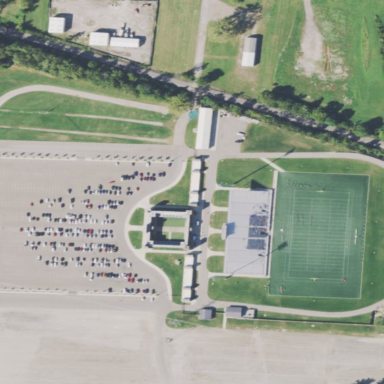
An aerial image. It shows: Sports centre dedicated to lacrosse located in leisure land area.